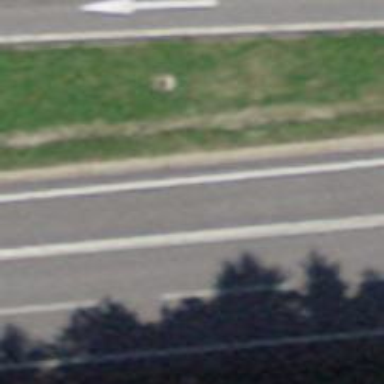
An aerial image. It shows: Asphalt motorway of trunk classification.